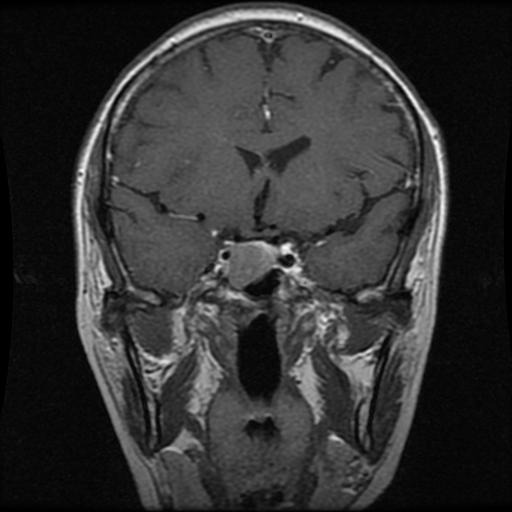
Label: pituitary